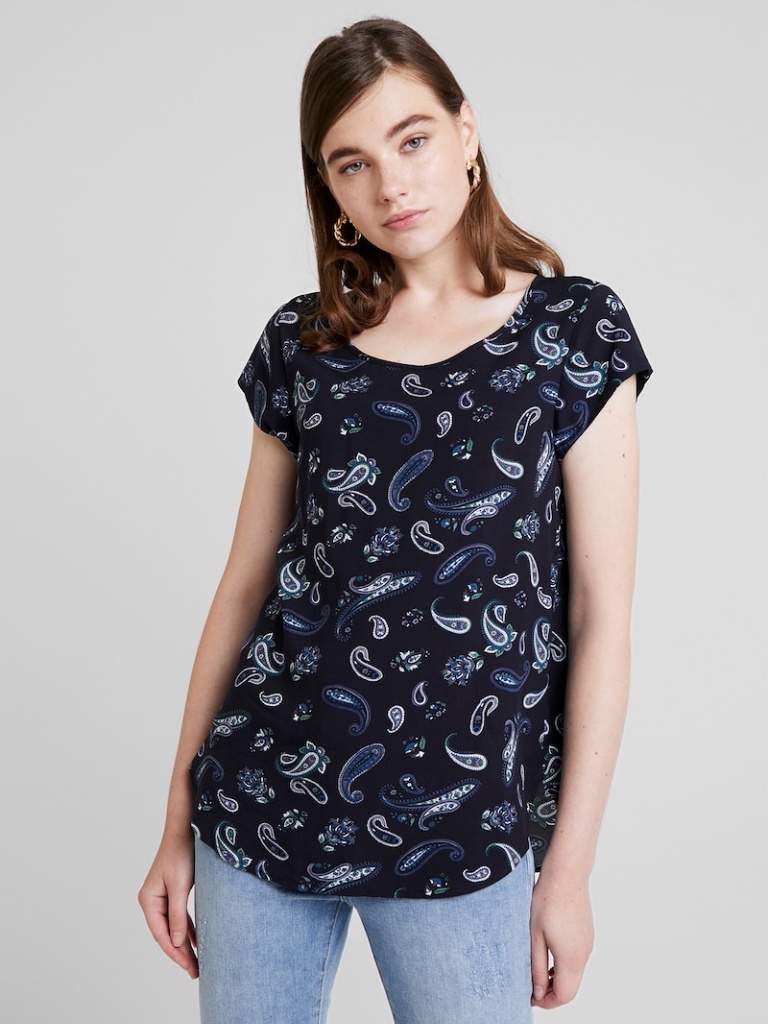
cotton relaxed short sleeve hip length Untucked crew blouse